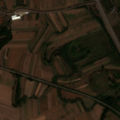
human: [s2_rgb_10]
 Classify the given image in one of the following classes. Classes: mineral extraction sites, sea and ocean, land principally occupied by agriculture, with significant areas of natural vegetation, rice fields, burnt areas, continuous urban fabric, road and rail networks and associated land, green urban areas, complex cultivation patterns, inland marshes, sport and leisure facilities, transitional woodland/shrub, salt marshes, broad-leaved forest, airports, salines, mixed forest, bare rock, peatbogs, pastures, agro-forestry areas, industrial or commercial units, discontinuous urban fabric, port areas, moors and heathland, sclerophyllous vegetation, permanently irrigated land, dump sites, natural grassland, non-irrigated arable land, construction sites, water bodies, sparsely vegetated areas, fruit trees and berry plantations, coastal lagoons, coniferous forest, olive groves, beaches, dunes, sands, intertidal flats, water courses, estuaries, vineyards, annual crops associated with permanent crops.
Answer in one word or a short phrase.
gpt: discontinuous urban fabric, industrial or commercial units, non-irrigated arable land, pastures, complex cultivation patterns